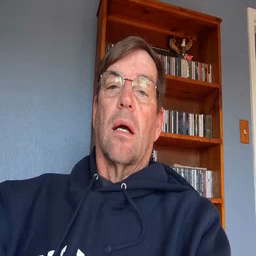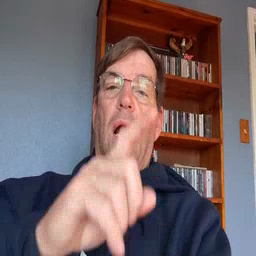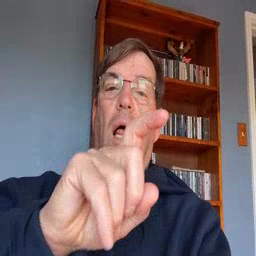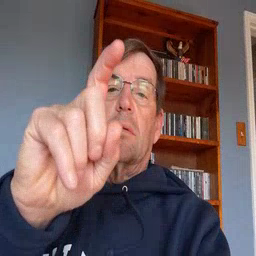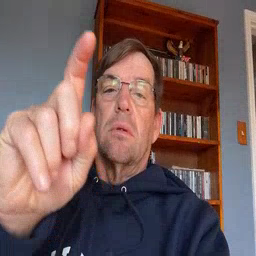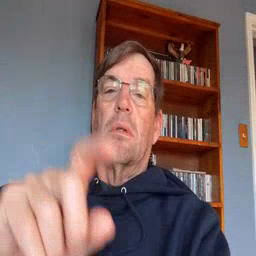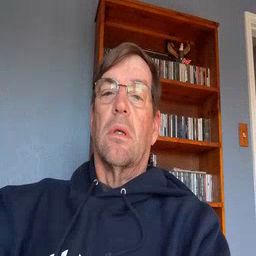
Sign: closet